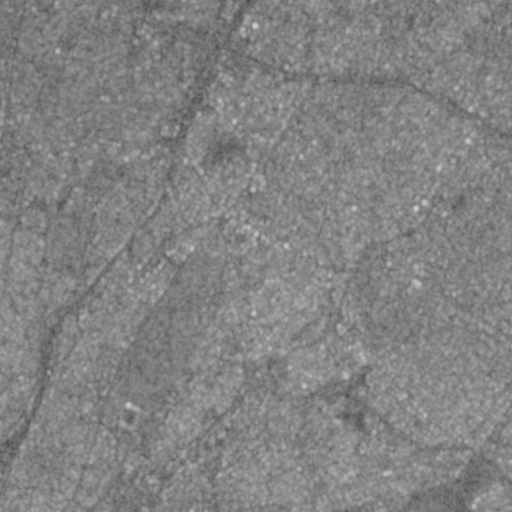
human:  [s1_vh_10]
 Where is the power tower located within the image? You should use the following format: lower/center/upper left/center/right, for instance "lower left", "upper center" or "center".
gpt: The power tower is located in the left of the image.
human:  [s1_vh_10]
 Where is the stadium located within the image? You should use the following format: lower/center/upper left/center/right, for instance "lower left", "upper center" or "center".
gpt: The stadium is located in the lower right of the image.
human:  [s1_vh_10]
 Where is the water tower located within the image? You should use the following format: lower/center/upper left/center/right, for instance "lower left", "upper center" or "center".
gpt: The water tower is located in the lower center of the image.
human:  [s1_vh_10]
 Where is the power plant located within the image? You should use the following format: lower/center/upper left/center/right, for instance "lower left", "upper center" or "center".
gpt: There is no power plant in the image.

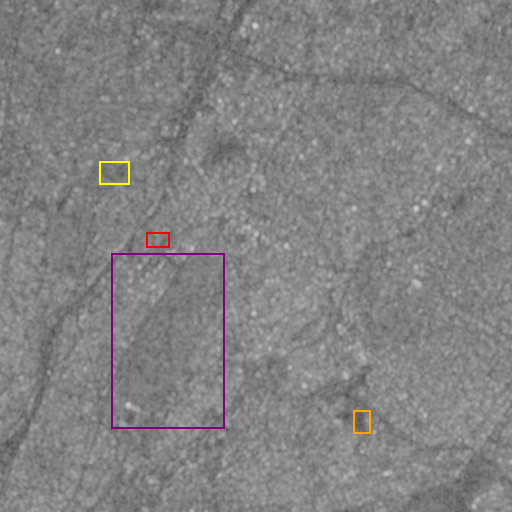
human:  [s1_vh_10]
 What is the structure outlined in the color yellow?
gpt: The structure outlined in yellow is a crop field.
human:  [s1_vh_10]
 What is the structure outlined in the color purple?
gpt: The structure outlined in purple is a park.
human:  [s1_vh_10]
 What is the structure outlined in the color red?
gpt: The structure outlined in red is a parking lot.
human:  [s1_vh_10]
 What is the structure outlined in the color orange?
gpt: The structure outlined in orange is a stadium.
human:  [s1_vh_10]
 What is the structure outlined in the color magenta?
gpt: There is no magenta outline.